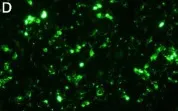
The immunoreactivity of patient's GFAP-IgG via cell-based assay (CBA) in CSF and serum. Negative serum test results of anti-GFAP antibody.
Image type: pathology (immunostaining)